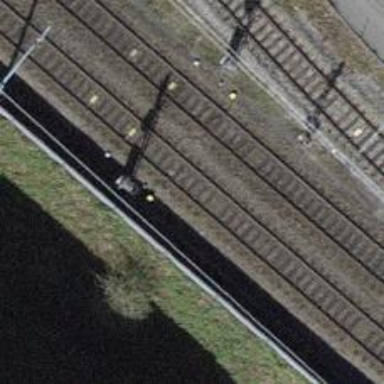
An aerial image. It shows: Railway signal.